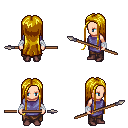
a pixel art fantasy rpg character, female body template, human, light skin, chain tabard jacket, robe skirt, blonde extra-long hairstyle, white cloth bandages, maroon shoes, spear, four views (front, back, left, right), 2x2 character sprite sheet, small pixel art, hard edges, no anti-aliasing